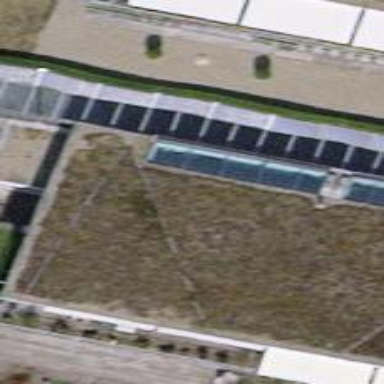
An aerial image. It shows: White residential building with flat grass roof.